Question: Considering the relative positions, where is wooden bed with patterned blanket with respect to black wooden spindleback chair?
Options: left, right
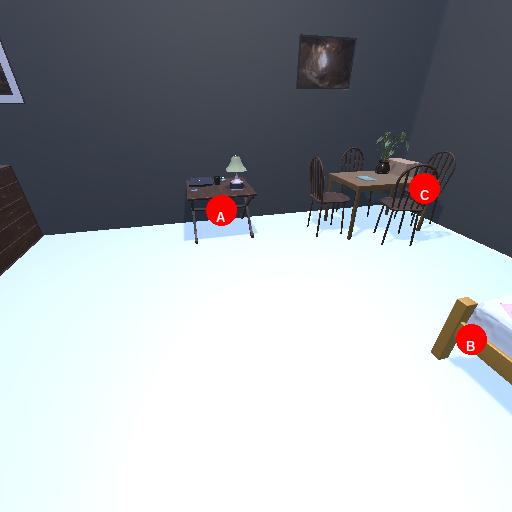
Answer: left